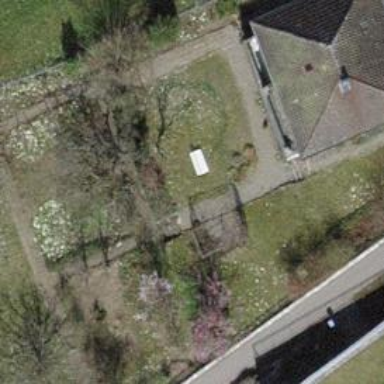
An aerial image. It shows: Garden area designated for leisure land.